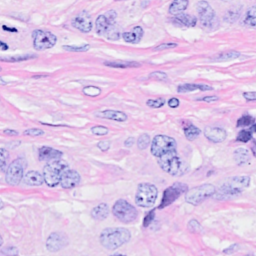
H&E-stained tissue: Breast